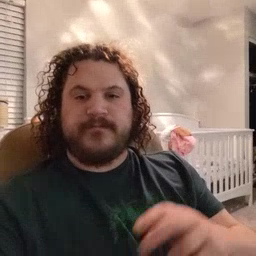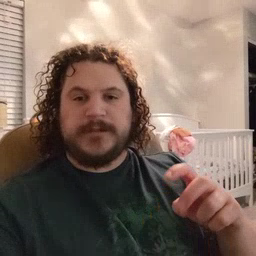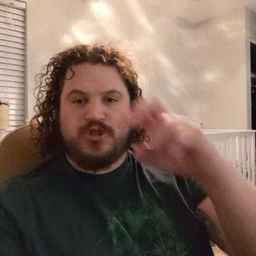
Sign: stairs